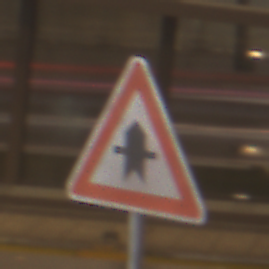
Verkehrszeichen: Vorfahrt
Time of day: NotSpecified
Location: Indoor (Urban)
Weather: NotSpecified
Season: NotSpecified
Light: Artificial